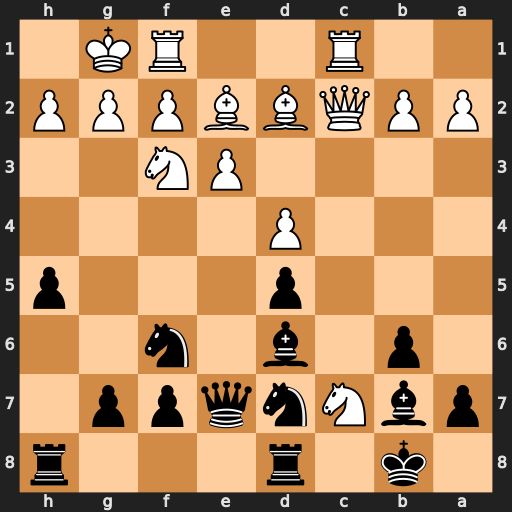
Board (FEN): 1k1r3r/pbNnqpp1/1p1b1n2/3p3p/3P4/4PN2/PPQBBPPP/2R2RK1
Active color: b
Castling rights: -
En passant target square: -
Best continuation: Rc8 Na6+ Bxa6 Bxa6 Rxc2